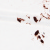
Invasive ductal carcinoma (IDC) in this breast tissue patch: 0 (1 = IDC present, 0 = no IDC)